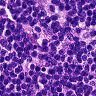
Metastatic tissue present: no